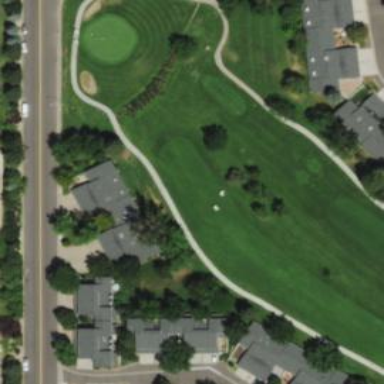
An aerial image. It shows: Golf hole.